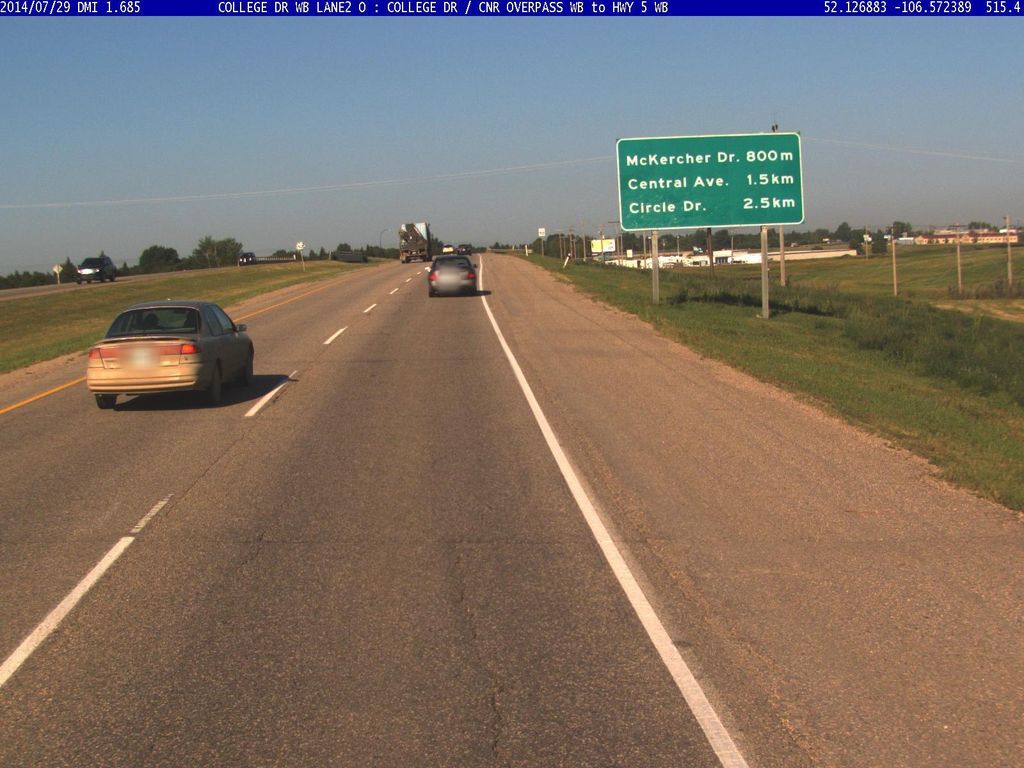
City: saskatoon